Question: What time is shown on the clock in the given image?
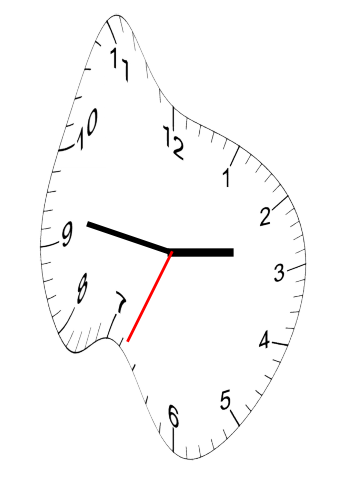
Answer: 02:46:34